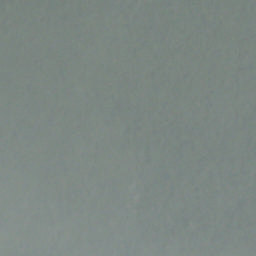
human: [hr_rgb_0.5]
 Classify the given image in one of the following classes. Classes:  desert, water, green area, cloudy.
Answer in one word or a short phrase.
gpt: cloudy